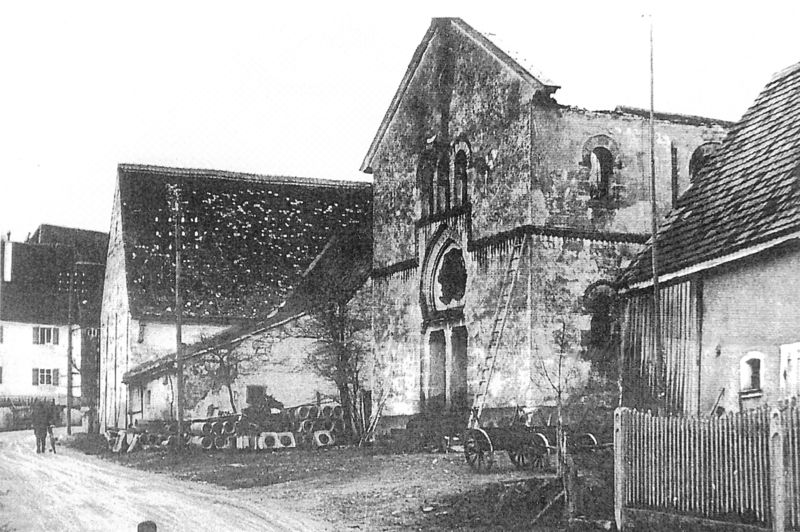
Titel: Synagoge in Heidenheim (Foto um 1939)
Künstler: Eduard Bürklein
Standort: Heidenheim
Institution: Synagoge
Schlagwörter: baum, feuer, himmel, mann, weiß, sand, stadt, äste, fenster, frau, grau, holz, schwarz, strasse, dach, gebäude, gras, haus, rasen, weg, wiese, zaun, alt, architektur, mensch, stein, häuser, zweige, kirche, pfad, land, dachziegel, fensterläden, karren, räder, ansicht, bogen, fassade, italien, mast, stra e, dorf, dächer, giebel, ziegel, kahl, landstraße, gartenzaun, hof, latten, kutsche, rad, wagen, masten, brand, fahnenmast, krieg, leiter, treppe, zerstörung, angelehnt, stufen, tor, pfosten, foto, fotografie, photographie, bögen, eingang, ruine, moschee, verbrannt, linie, schwarz-weiss, stich, kathedrale, langhaus, fahrrad, photo, gemäuer, portal, chwarz, rosette, spitzbogen, dorfkirche, romanik, zerstört, schieben, bau, reifen, schindeln, verfallen, basilika, bauwerk, aufbau, baustelle, schwaz, leiterwagen, strommasten, satteldach, romanisch, rundbogenfenster, fensterrose, rossette, synagoge, abfall, oirtal, nachkrieg, potal, ausgebrannt, brands, fehlender dachstuhl, isolatoren, rohre, schäden, triforen, telegrafenmasten, füßgänger, schwarweiß, h, vfoto, abgebrant